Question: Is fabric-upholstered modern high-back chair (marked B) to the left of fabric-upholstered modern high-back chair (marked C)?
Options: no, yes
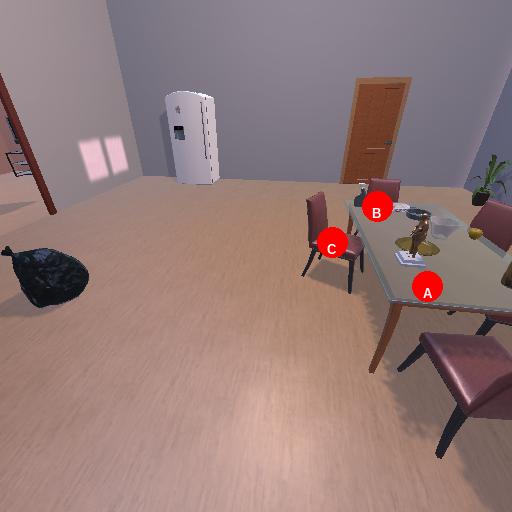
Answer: no